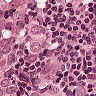
Metastatic tissue present: yes